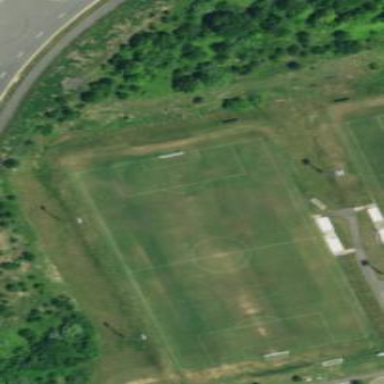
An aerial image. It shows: Soccer pitch for leisure land activities.